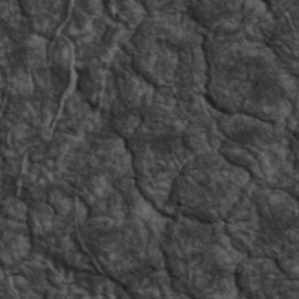
Label: non_frost